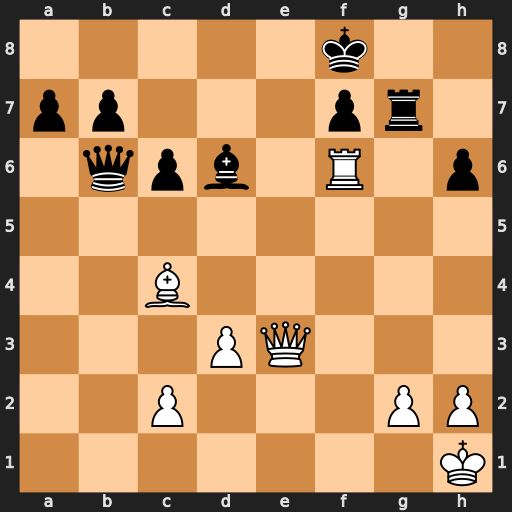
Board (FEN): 5k2/pp3pr1/1qpb1R1p/8/2B5/3PQ3/2P3PP/7K
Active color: w
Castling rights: -
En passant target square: -
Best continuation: Qxb6 axb6 Rxd6